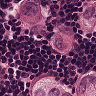
Metastatic tissue present: yes